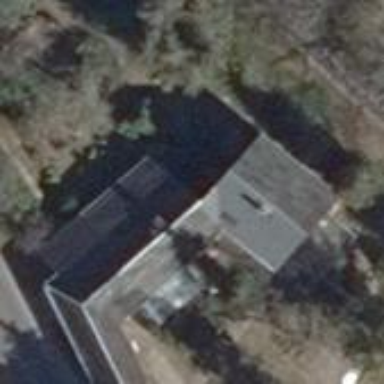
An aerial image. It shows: Part of building.